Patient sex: F
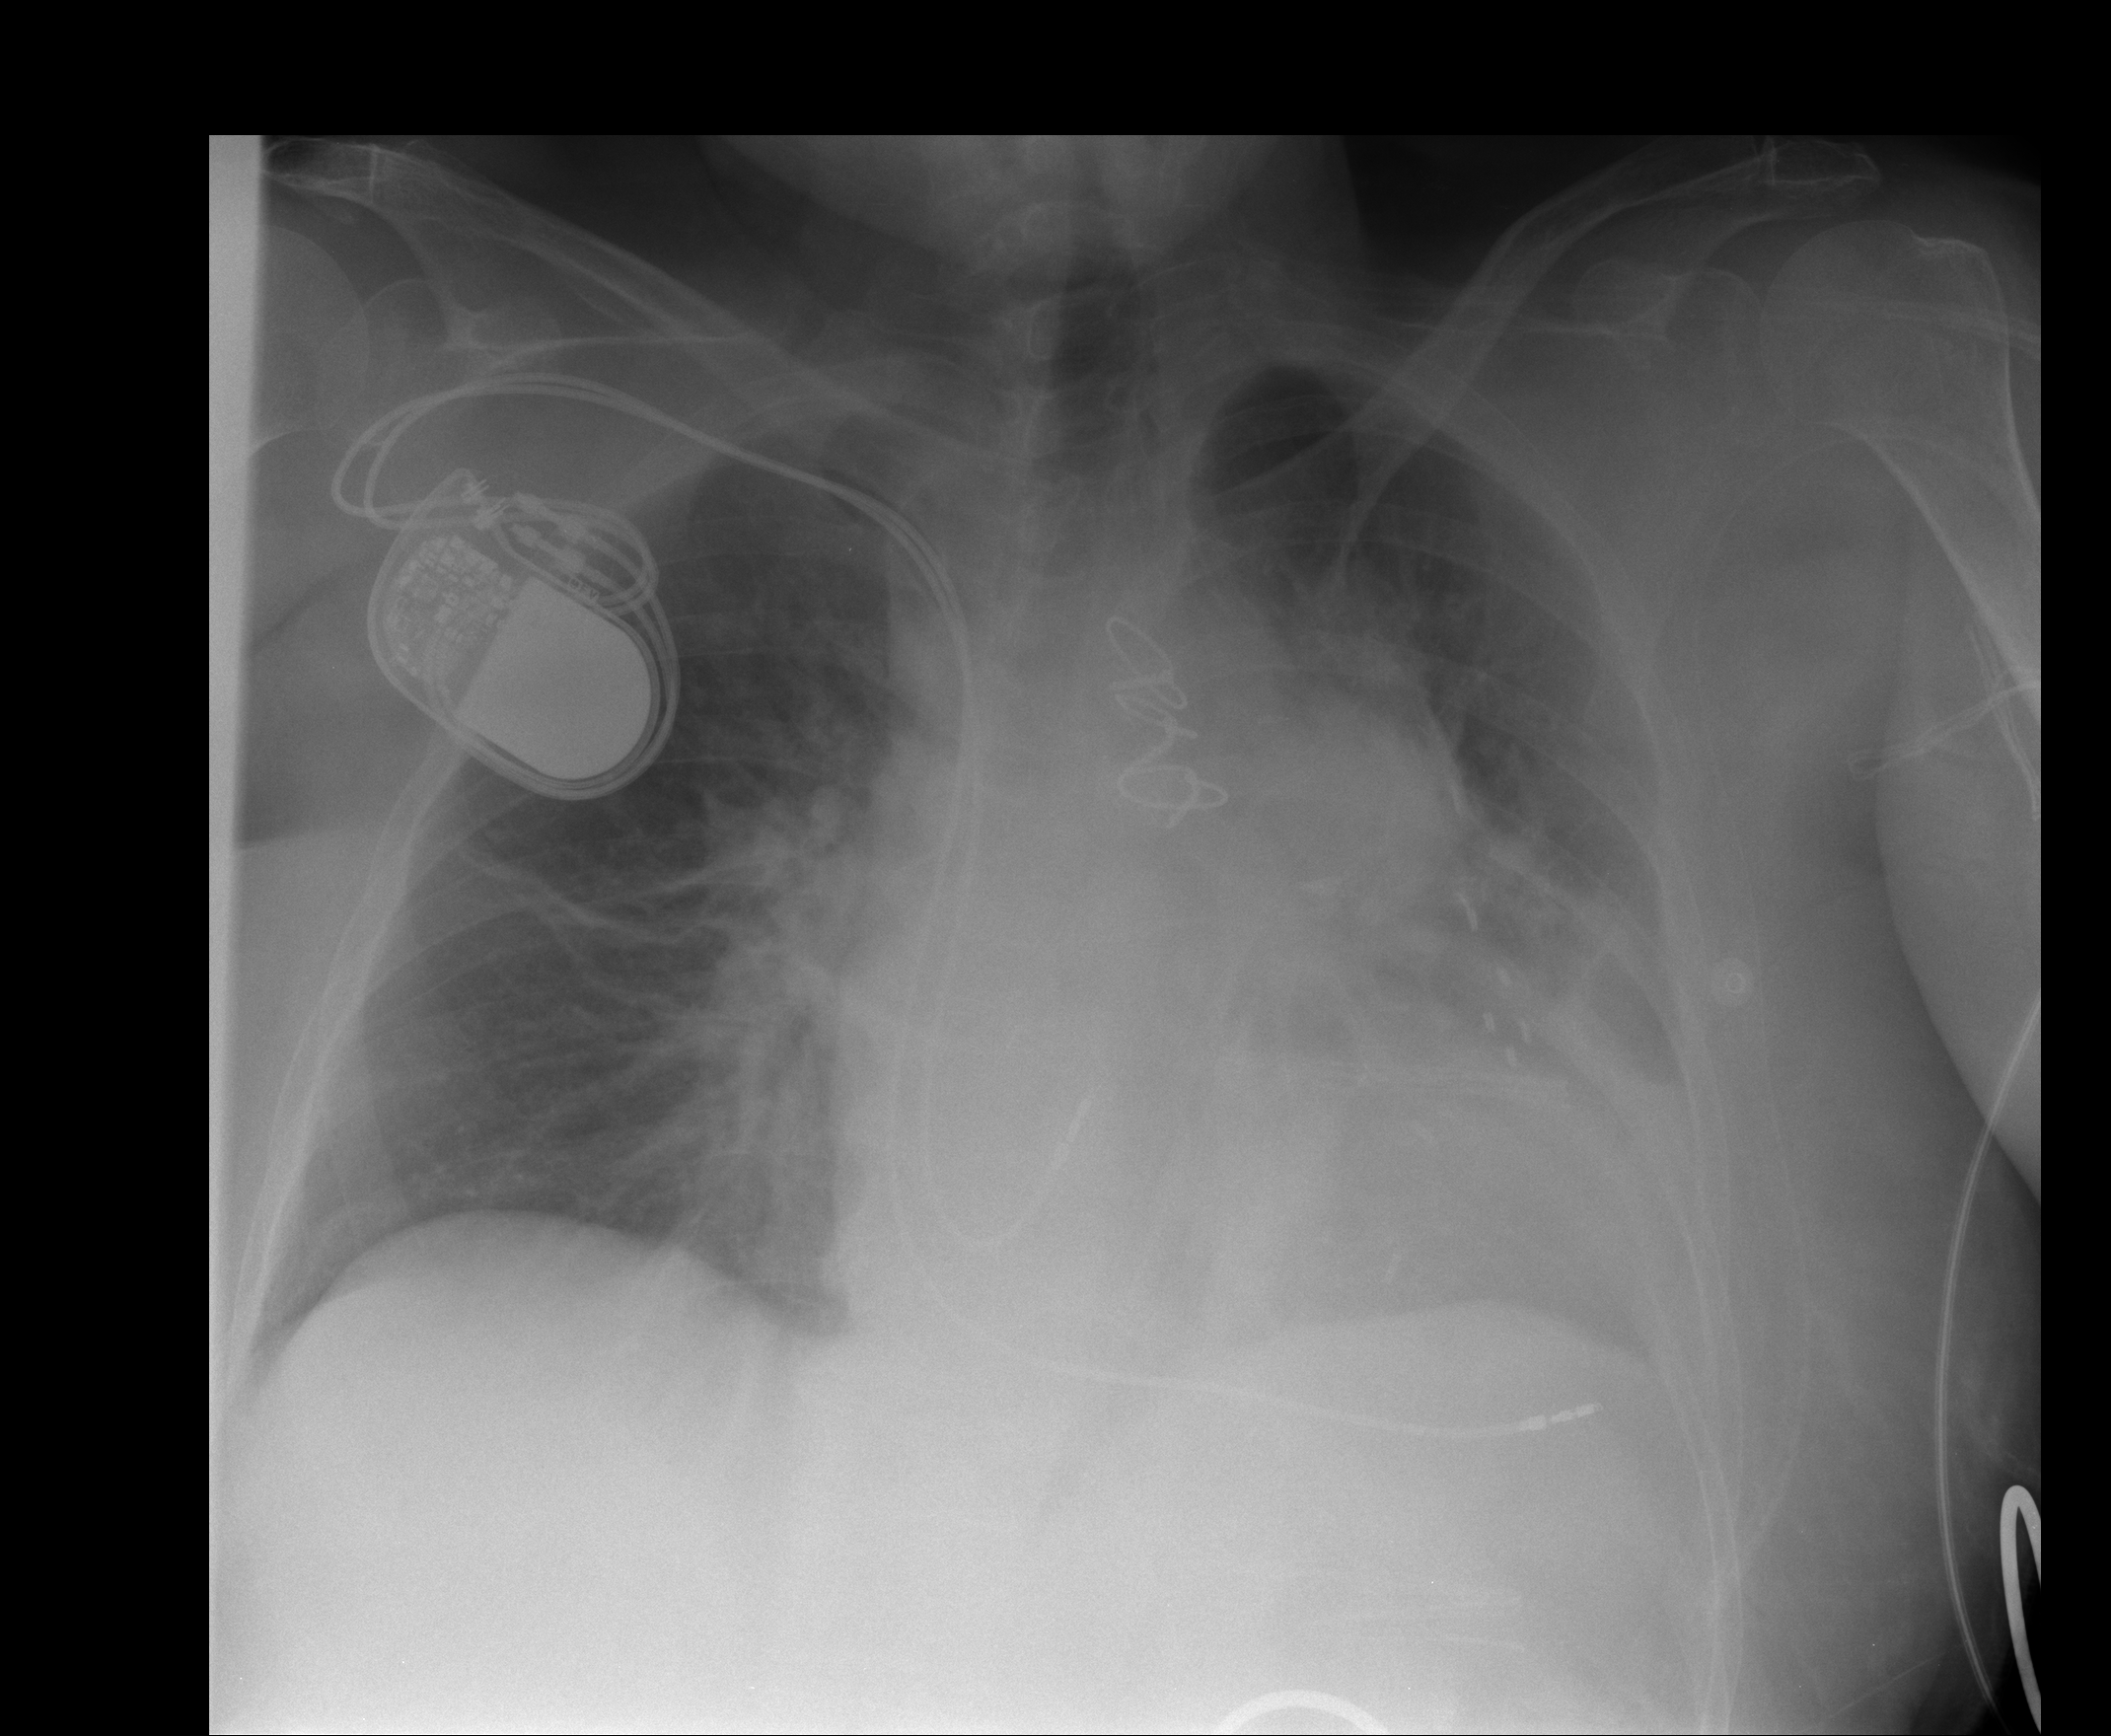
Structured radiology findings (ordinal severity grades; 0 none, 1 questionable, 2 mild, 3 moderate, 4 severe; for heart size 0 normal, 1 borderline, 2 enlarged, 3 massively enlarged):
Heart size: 2
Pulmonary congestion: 2
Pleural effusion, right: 0
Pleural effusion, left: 2
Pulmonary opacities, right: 2
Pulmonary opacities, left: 2
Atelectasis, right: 2
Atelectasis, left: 2